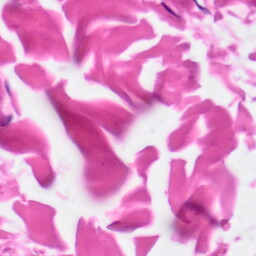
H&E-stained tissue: Skin